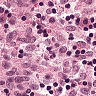
Metastatic tissue present: no